Question: I want to make a scrolling app with a gradient background. As user scrolls - background color changes.
For example, the bottom is black and the top is white I would specify the height of a VStack for 8000, and for this height, as the user scrolls the screen he will see the color change.
I didn't find any solution. Tried making LinearGradient for VStack and Rectangle figures for its full height, but it only covers the phone screen size (can't fill all 8000 height points). So if I scroll upwards, the gradient is lost and it only displays the black screen.
Thank you
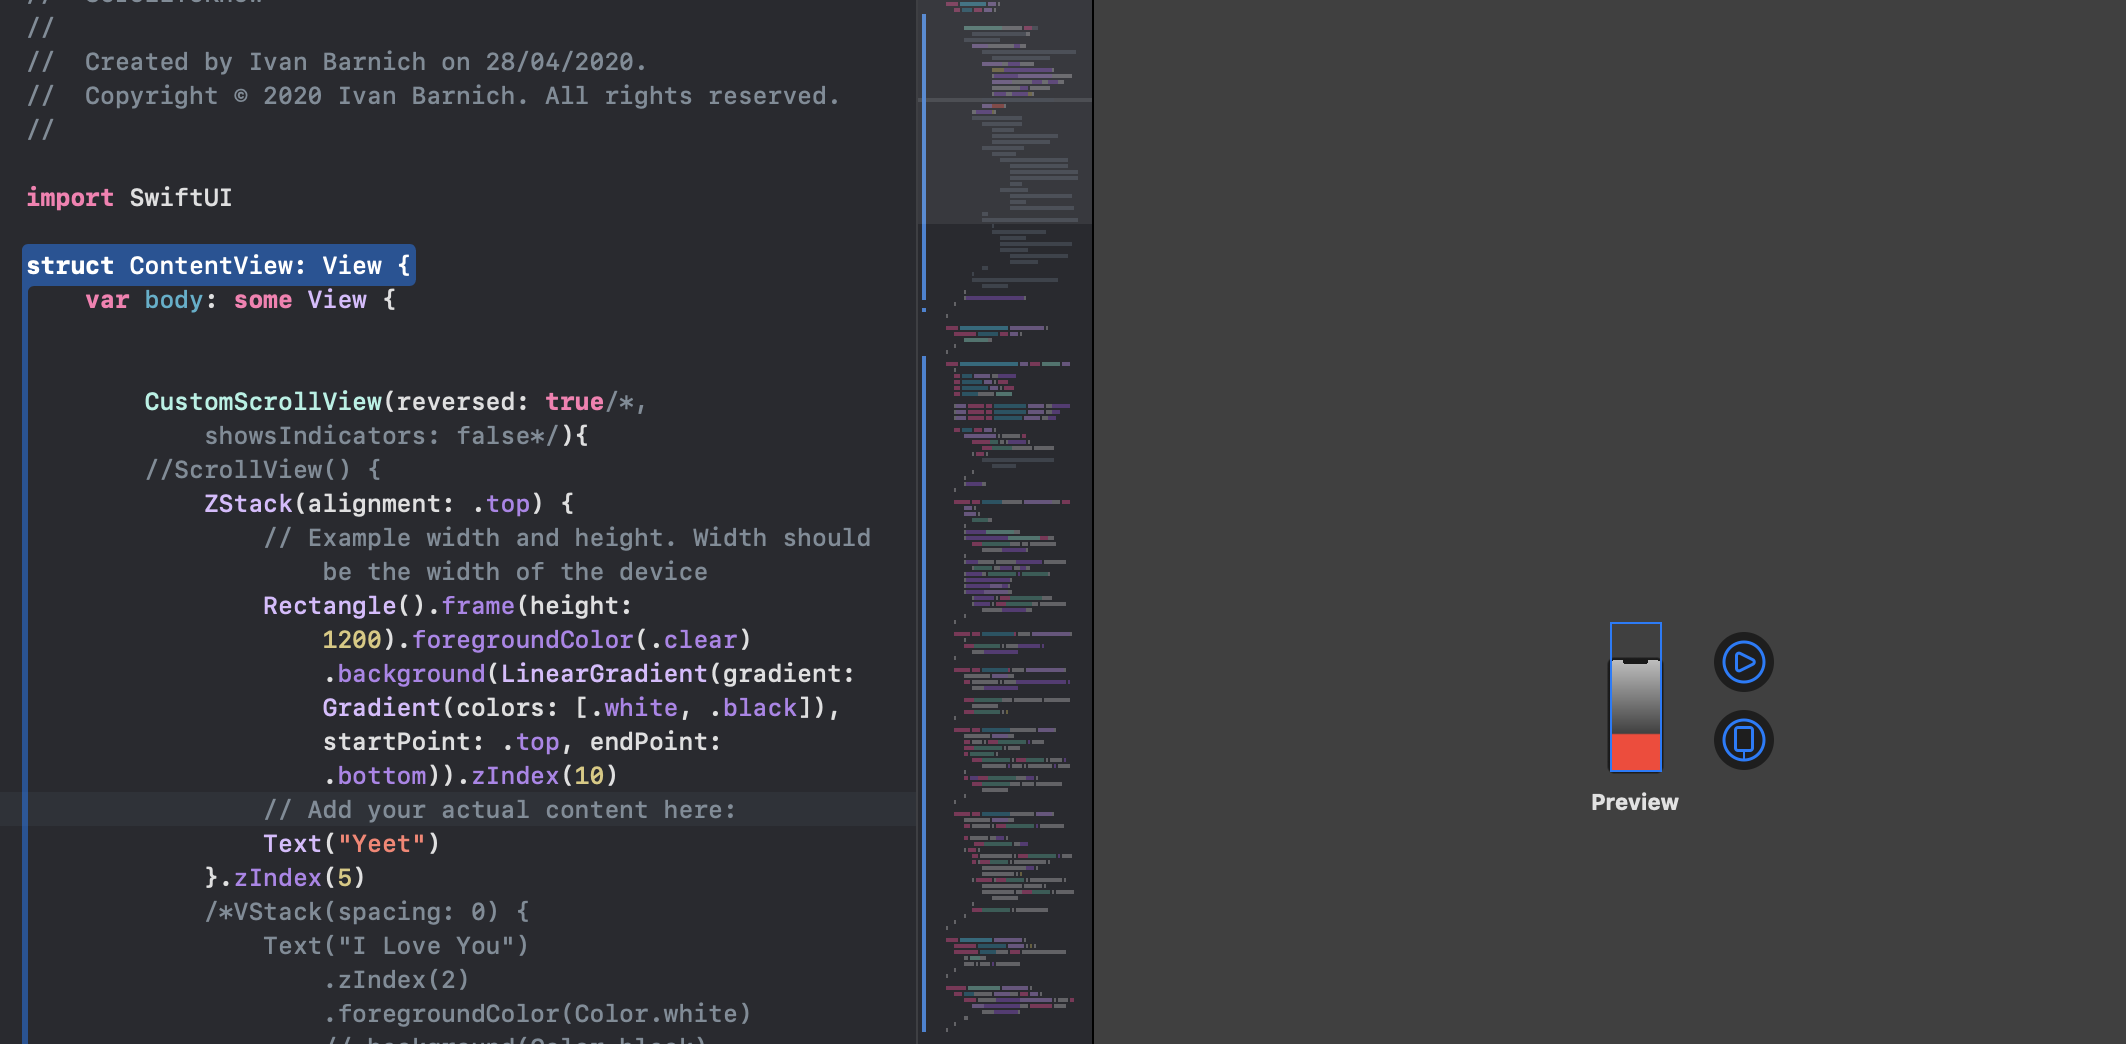
Answer: You can achieve this using a rectangle within a ZStack:
'''
struct ContentView: View {
var body: some View {
ScrollView {
ZStack(alignment: .top) {
// Example width and height. Width should be the width of the device
Rectangle().frame(width: 10000, height: 2000).foregroundColor(.clear).background(LinearGradient(gradient: Gradient(colors: [.white, .black]), startPoint: .top, endPoint: .bottom))
// Add your actual content here:
Text("Yeet")
}
}
}
}
'''
<URL>